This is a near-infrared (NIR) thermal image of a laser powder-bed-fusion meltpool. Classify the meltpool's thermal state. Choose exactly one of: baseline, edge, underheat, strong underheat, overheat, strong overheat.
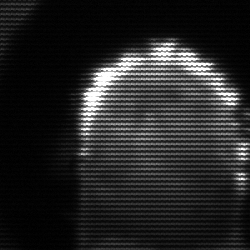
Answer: baseline